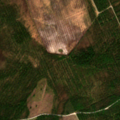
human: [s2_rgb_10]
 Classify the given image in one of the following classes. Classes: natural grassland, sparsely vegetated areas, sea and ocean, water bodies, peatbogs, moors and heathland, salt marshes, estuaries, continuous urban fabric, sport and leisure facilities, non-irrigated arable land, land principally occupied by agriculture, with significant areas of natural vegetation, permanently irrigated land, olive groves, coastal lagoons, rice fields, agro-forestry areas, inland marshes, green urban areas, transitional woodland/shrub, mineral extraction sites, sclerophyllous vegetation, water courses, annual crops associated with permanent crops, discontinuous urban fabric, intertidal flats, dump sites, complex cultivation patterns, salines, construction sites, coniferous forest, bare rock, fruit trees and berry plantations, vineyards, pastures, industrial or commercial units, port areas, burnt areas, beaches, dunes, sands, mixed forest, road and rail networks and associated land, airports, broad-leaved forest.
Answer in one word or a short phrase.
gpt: coniferous forest, mixed forest, transitional woodland/shrub, peatbogs